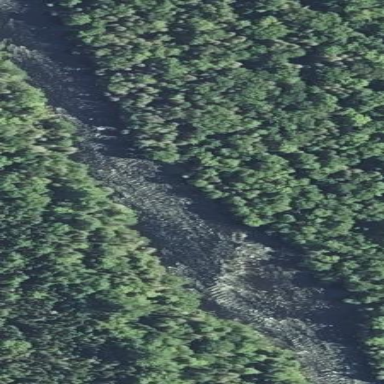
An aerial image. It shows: Rapids in the waterway.